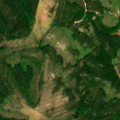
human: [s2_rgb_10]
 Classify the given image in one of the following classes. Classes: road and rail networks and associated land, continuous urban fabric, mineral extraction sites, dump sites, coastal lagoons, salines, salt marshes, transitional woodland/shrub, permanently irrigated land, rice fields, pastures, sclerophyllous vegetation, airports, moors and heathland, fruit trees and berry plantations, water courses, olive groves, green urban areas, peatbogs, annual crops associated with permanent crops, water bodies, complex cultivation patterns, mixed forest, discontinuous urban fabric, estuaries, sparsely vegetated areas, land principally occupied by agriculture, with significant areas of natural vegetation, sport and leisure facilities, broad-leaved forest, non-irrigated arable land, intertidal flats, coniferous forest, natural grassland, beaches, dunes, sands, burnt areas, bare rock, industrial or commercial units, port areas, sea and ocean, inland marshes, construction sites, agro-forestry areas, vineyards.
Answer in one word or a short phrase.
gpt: coniferous forest, mixed forest, transitional woodland/shrub